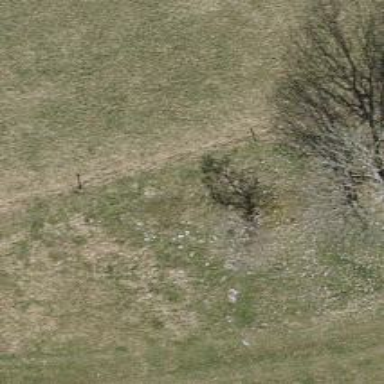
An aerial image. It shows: Row of trees in natural setting.